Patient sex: M
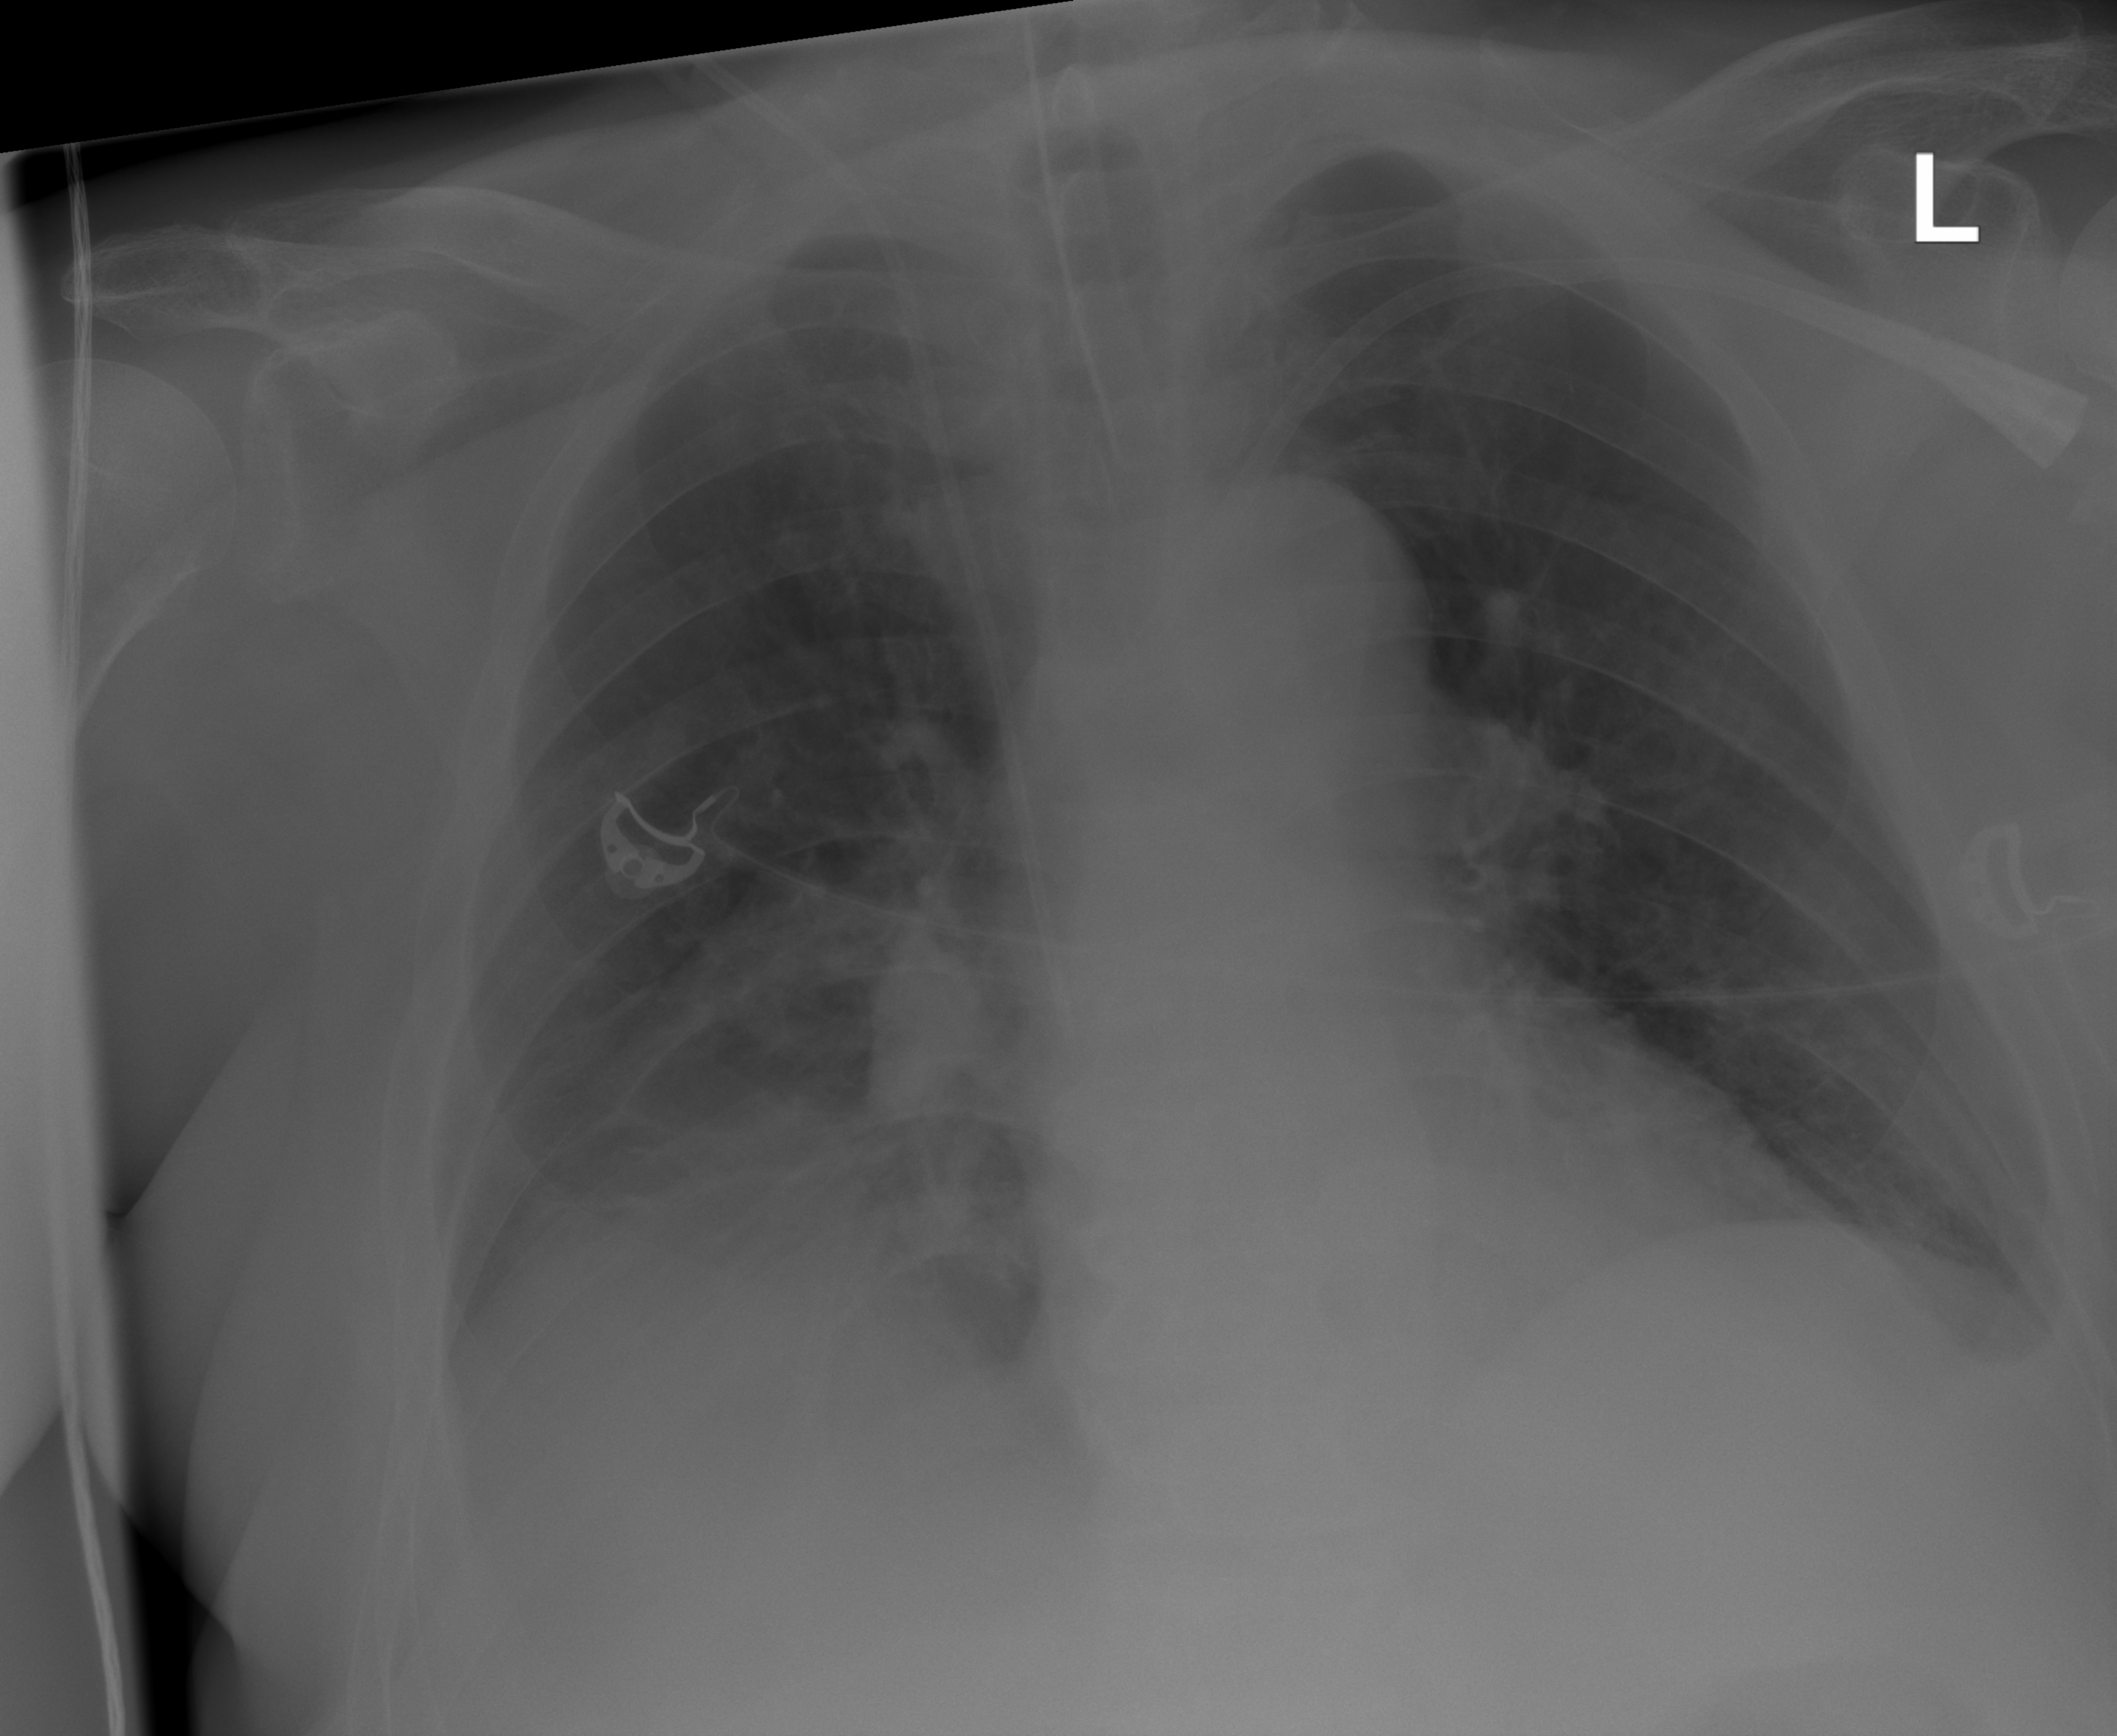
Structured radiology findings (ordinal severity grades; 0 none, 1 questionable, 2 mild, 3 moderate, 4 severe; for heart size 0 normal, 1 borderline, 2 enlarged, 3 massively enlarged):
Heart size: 0
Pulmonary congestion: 0
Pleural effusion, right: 0
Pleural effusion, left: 2
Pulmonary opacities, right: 2
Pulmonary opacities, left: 0
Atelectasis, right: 2
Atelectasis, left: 2